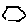
Label: hexagon